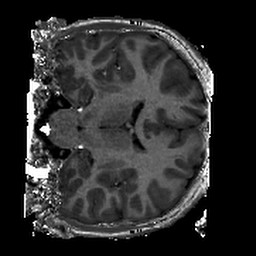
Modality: T1w
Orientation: coronal
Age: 10
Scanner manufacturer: siemens
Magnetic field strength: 3 T
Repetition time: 2.4 s
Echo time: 0.00224 s